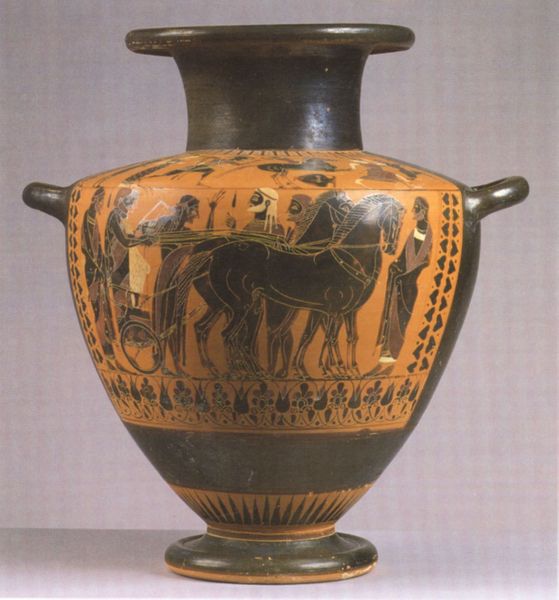
Titel: Vase mit schwarzfigüriger Malerei
Institution: Santa Barbara, Santa Barbara Museum of Art
Schlagwörter: gelb, menschen, männer, profil, schwarz, szene, ornament, personen, pferde, reiter, henkel, keramik, vase, zaumzeug, zügel, wagen, dekoration, gefäß, fries, antik, griechisch, griechenland, museum, streitwagen, pferdegespann, römisch, bauchig, wagenlenker, pferdewagen, altertum, attisch